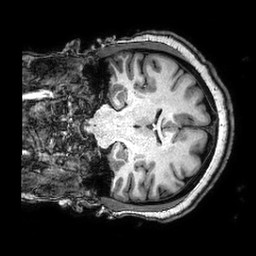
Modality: T1w
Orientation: coronal
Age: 27
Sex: female
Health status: healthy